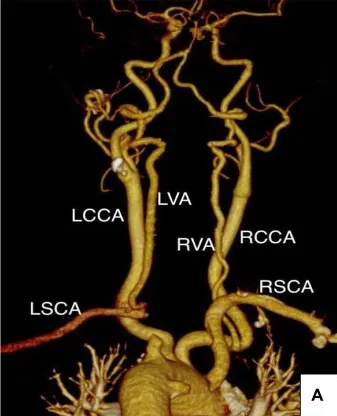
(A-C) Arch CTA and DSA showing the aberrant origin of the right subclavian artery and the right vertebral artery.
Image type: radiology (ct)